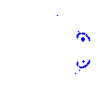
Particle: proton